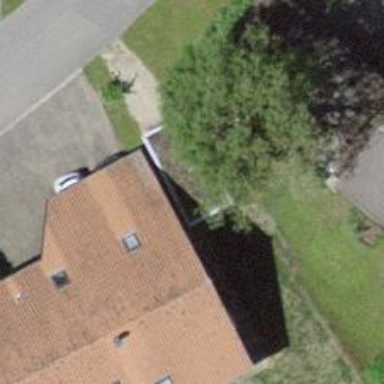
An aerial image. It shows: View of roof of building.